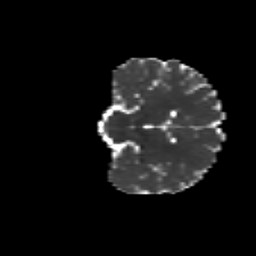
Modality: MD
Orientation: coronal
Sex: female
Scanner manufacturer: siemens
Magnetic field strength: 3 T
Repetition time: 5 s
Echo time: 0.071 s